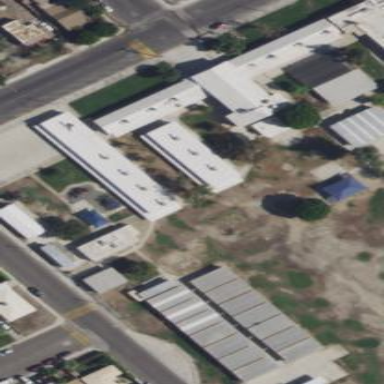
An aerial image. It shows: School building.